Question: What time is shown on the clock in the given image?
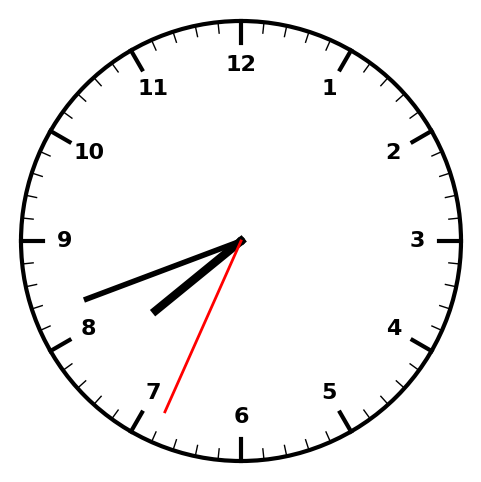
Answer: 07:41:34